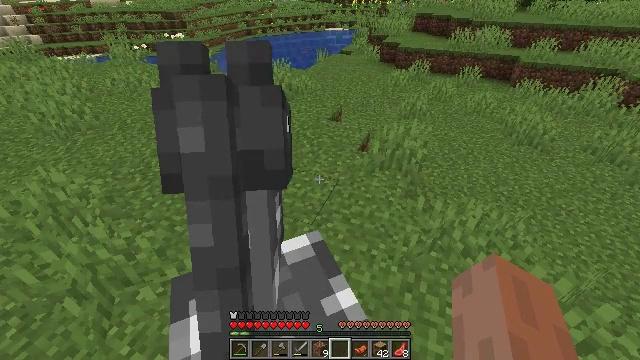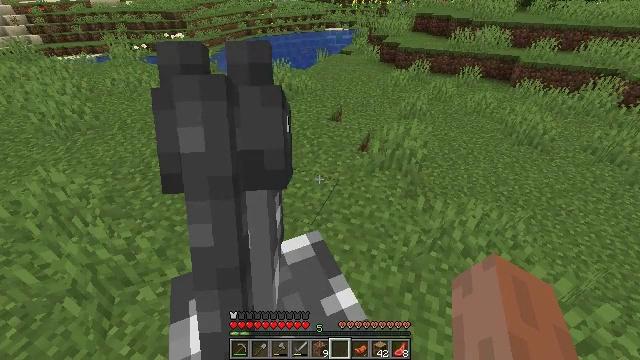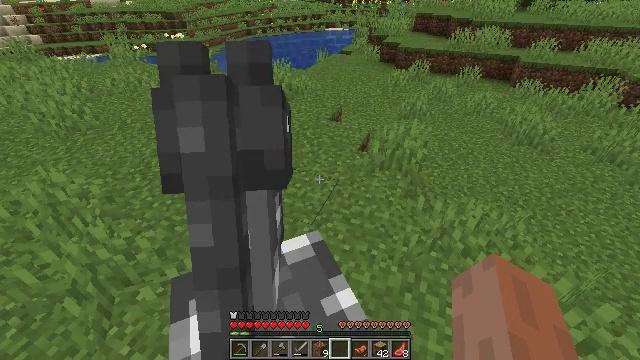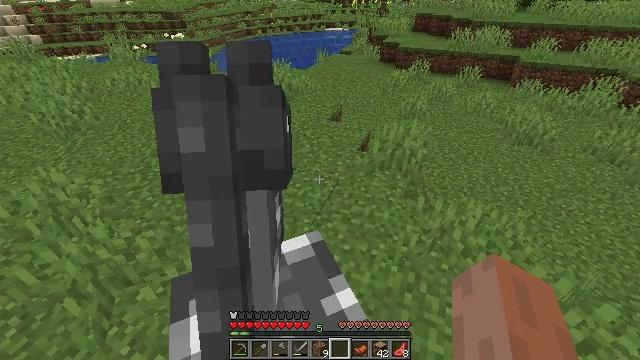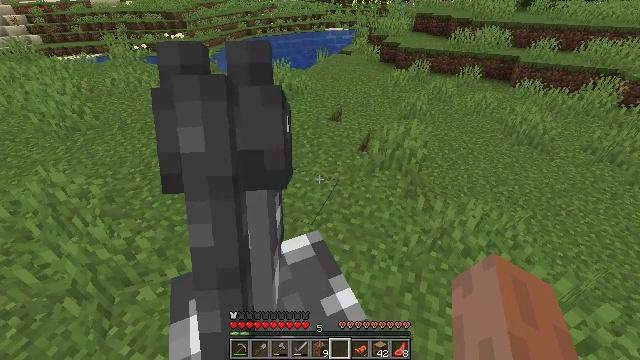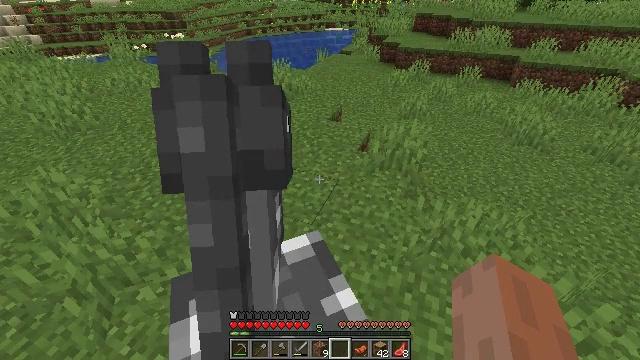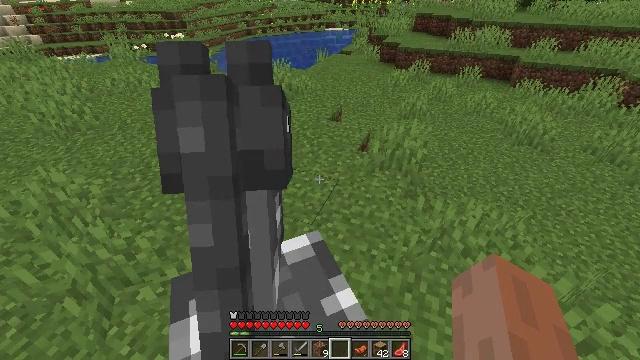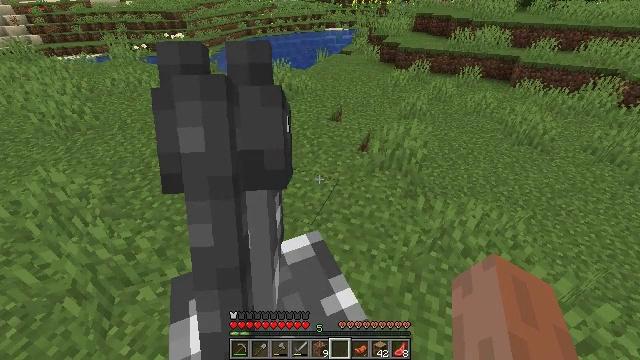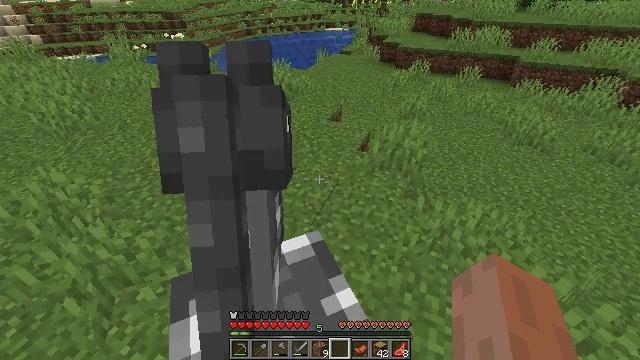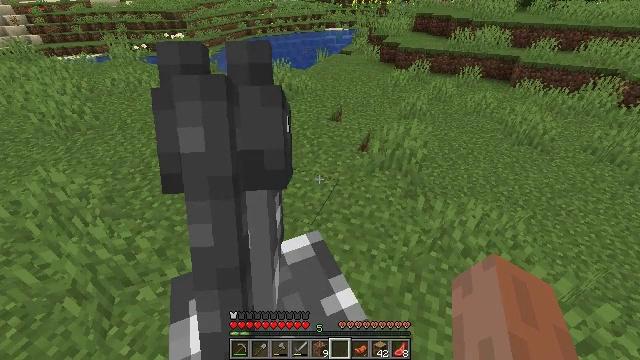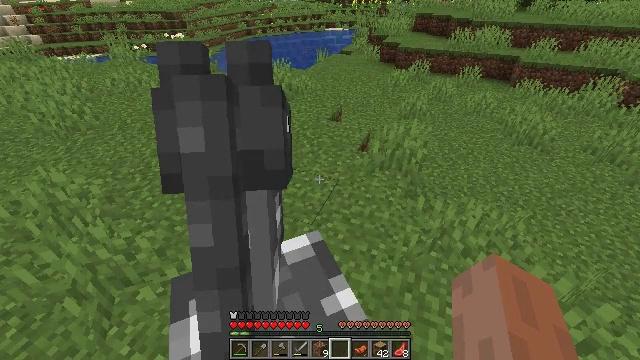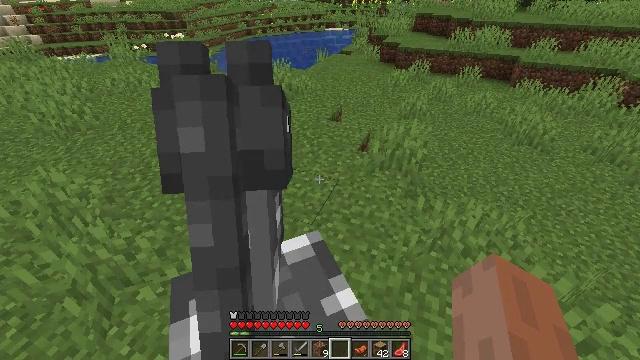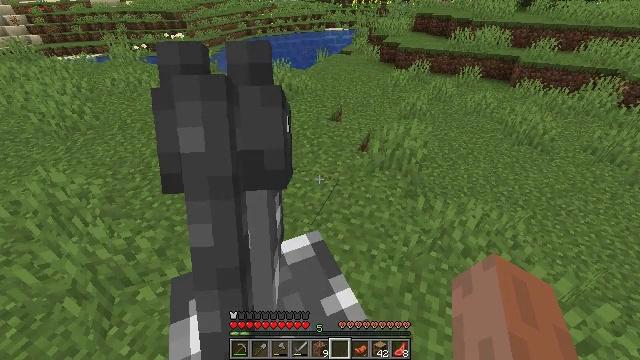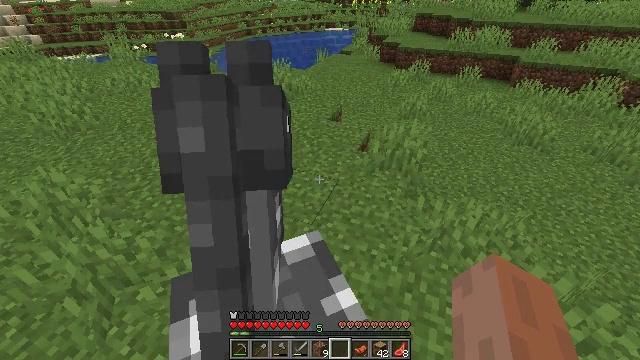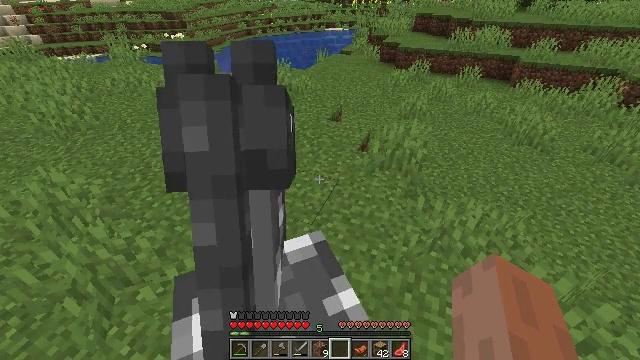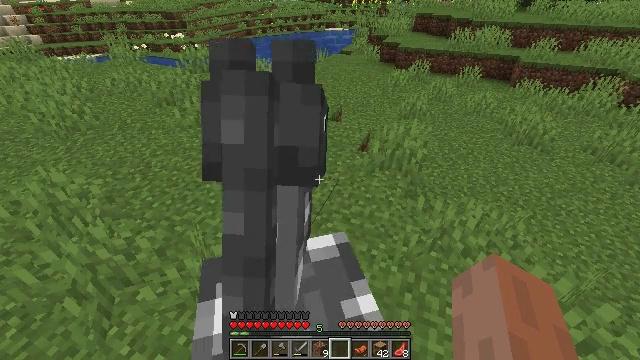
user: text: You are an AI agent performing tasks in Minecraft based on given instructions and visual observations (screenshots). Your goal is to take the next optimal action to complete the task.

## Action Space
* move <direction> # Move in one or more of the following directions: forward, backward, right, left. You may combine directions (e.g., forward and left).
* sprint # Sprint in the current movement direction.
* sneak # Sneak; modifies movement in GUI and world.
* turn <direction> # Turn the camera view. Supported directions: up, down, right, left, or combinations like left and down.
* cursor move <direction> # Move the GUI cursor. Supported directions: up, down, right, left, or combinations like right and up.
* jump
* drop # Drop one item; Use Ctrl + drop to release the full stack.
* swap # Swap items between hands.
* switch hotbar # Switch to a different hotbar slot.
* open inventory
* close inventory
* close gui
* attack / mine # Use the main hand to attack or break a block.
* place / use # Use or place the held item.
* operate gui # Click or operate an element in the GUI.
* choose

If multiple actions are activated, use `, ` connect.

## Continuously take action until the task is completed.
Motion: motion action
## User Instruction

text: Harvest coarse dirt by holding left button.
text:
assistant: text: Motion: no_op
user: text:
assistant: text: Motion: no_op
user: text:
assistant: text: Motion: no_op
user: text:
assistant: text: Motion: no_op
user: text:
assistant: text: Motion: no_op
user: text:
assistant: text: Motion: no_op
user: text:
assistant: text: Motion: no_op
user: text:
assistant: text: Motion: no_op
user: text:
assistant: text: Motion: no_op
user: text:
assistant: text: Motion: no_op
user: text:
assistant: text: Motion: no_op
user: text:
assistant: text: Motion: no_op
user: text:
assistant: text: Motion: no_op
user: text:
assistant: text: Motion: no_op
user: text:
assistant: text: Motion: no_op
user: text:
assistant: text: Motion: no_op
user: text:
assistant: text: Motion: no_op
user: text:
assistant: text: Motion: no_op
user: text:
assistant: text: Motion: no_op
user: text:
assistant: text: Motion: no_op
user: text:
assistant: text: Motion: no_op
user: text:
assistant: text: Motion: no_op
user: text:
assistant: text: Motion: no_op
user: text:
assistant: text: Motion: no_op
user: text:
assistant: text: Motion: no_op
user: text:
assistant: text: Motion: no_op
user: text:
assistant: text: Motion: no_op
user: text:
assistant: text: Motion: no_op
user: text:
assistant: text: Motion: no_op
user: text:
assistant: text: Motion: no_op